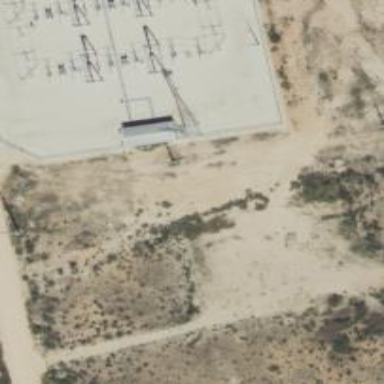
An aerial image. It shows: Power tower.